Interaction volume radius: 10 \u00c5
Interaction volume height: 15 \u00c5
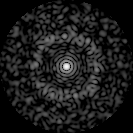
Disorder parameter: 0.8246